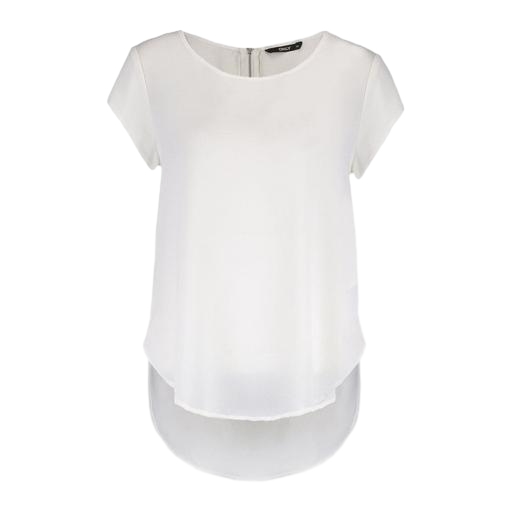
white high-low hem top, white short sleeve hi-low blouse, white zipper detail back tee, white background